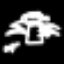
Label: angel